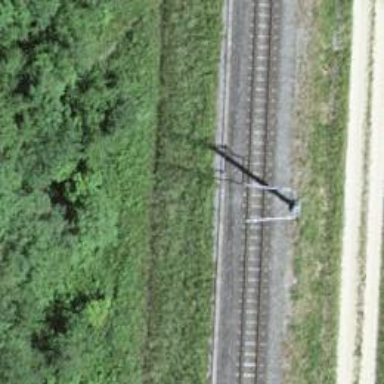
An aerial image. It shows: Railway signal.